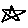
Label: star